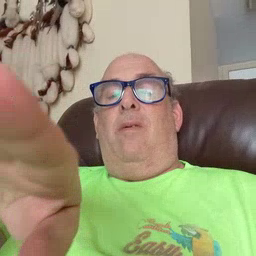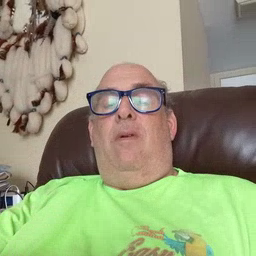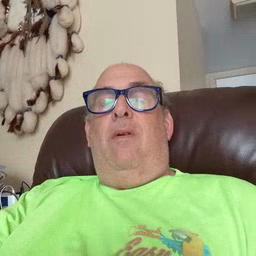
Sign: elephant